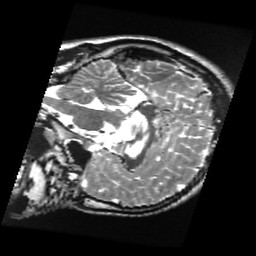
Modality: T2w
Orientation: sagittal
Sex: male
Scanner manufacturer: ge
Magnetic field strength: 3 T
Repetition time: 5 s
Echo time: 0.1022 s